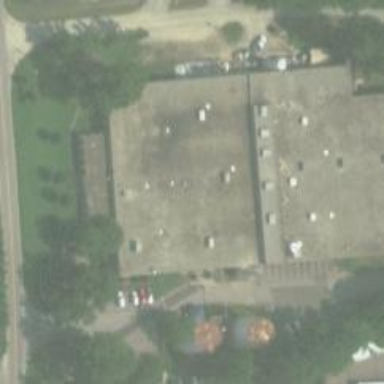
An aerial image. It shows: Commercial building.